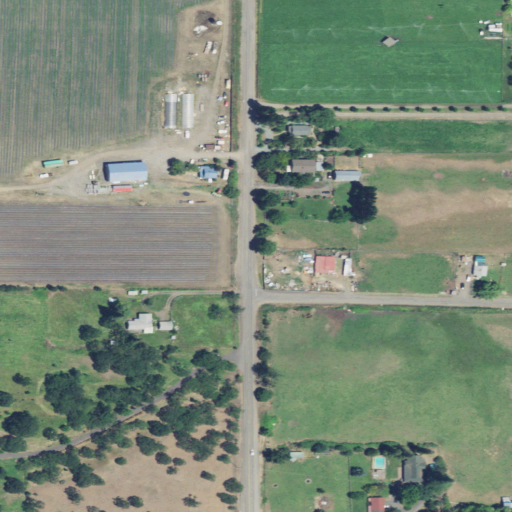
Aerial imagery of valley in Oregon named Cliff Gulch containing pasture, shrub, open development, low intensity development, and evergreen forest